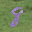
Label: 8